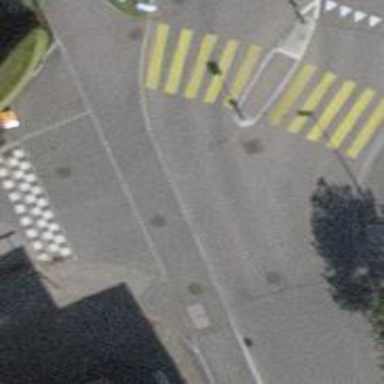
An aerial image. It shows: Sidewalk along the footway.